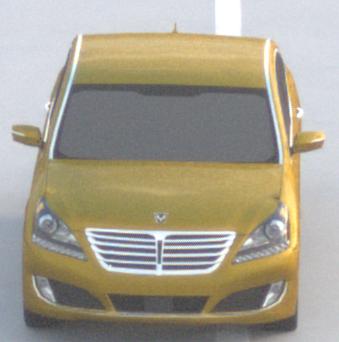
Make: Hyundai
Model: Equus
Detailed model: Gen. 2 VI
Model produced from: 2009
Model produced until: 2016
Doors: 4
Color: yellow
Road condition: dry road
Daytime: sunrise or sunset
Contrast: low contrast